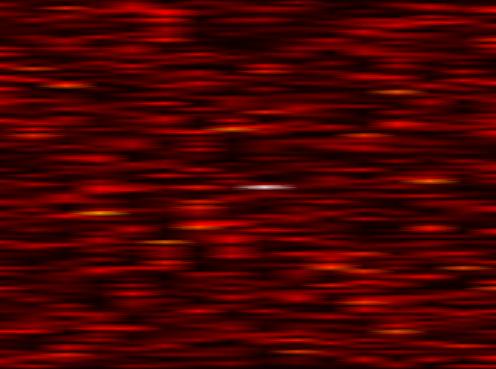
Label: UFMC